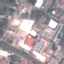
Land use / land cover class: Industrial